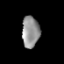
Tissue: prostate
Cell type: T cells
Senescence score: 0.3504
Nuclear area (px): 540
Mean DAPI intensity: 145.233